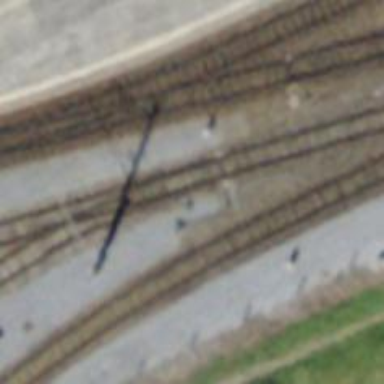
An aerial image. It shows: Railway switch.